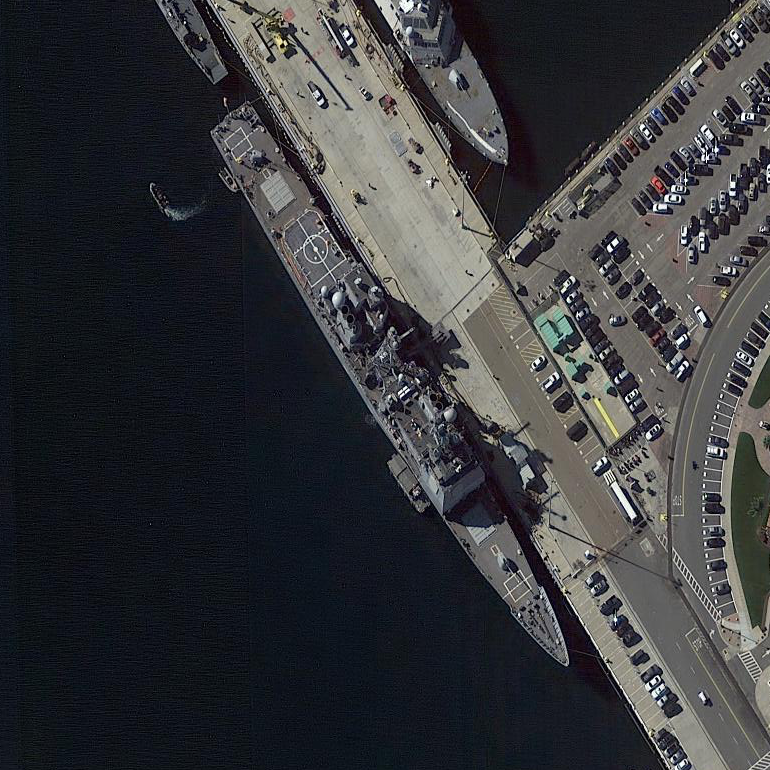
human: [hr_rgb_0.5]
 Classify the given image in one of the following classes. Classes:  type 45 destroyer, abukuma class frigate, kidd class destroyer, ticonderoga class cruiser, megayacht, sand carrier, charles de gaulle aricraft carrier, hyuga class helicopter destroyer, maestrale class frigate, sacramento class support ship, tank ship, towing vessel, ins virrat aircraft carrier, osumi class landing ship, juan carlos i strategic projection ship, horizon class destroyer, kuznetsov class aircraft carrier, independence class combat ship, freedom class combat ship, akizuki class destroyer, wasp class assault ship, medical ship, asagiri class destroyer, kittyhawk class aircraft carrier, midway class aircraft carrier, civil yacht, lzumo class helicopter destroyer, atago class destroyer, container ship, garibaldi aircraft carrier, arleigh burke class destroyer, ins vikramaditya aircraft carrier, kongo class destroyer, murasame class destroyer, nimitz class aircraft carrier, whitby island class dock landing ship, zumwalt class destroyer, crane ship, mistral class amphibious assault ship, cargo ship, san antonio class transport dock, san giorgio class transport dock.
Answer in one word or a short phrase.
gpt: Ticonderoga class cruiser